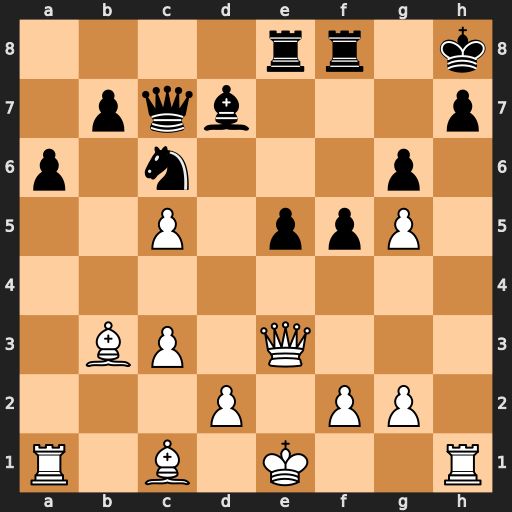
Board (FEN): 4rr1k/1pqb3p/p1n3p1/2P1ppP1/8/1BP1Q3/3P1PP1/R1B1K2R
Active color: w
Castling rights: KQ
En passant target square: -
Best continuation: Rxh7+ Kxh7 Qh3+ Kg7 Qh6#